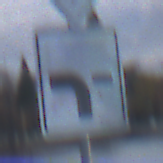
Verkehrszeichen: VerlaufVorfahrtsstrasse6
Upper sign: Vorfahrtsstrasse
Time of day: SunriseSunset
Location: Outdoor (Suburban)
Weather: PartlyCloudy
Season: NotSpecified
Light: Natural